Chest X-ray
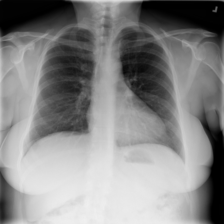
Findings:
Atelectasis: negative
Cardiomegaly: negative
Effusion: negative
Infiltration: negative
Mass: negative
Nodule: negative
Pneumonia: negative
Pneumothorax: negative
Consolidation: negative
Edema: negative
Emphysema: negative
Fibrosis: negative
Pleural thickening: negative
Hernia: negative